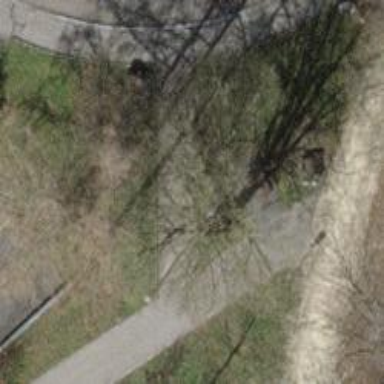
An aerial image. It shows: Bench.